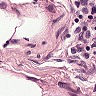
Metastatic tissue present: no